Current action and preconditions to check: path_clear

Your task: For each precondition in the list above, predict whether it will hold at this action.

Consider the current scene as observed from the mobile robot's camera, and analyze the predicted future states of all dynamic agents (e.g., people, animals, vehicles, or any moving entities) within the NEXT SECOND.

IMPORTANT: Only answer "very likely" if you are absolutely certain—based on strong, clear evidence—that a dynamic agent will violate the precondition in the predicted future state. Do NOT answer "very likely" for unlikely, ambiguous, or low-probability risks.

Ask yourself for each precondition: Is there a high probability, with clear and convincing evidence, that the predicted future states of any dynamic agent will interfere with the predicted future state of the currently executing action within the NEXT SECOND, causing that precondition to fail?

Assess the risk level based on these predictions. Use "likely" or "very likely" if motions create a clear risk of interference.

Use "neutral" or "improbable" if agents are nearby but their predicted paths are clearly diverging or non-conflicting.

Failure Risk Categories: "very improbable", "improbable", "neutral", "likely", "very likely"

Answer Format: Output ONLY the probability_of_failure value from these categories: "very improbable", "improbable", "neutral", "likely", "very likely"

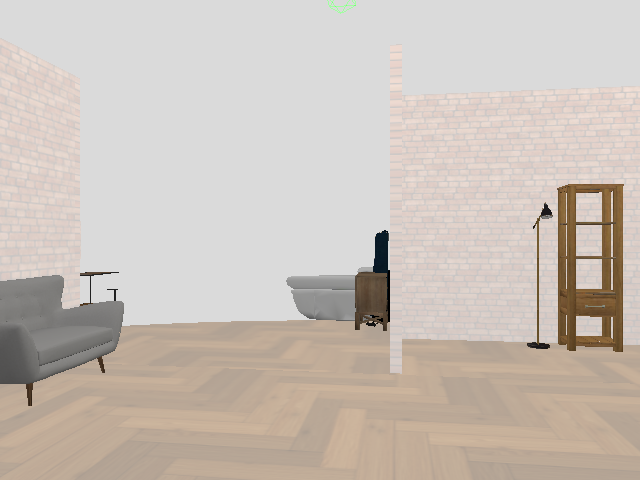

Answer: very improbable